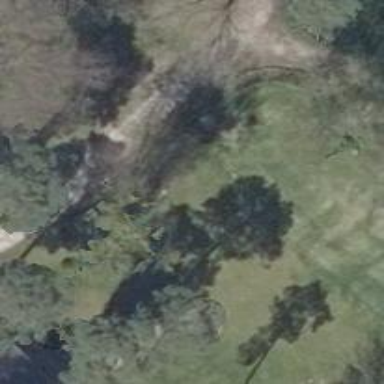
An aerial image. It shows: Golf tee.